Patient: sex F, age 68
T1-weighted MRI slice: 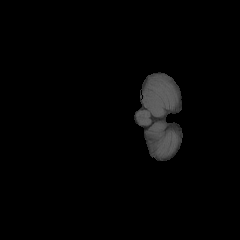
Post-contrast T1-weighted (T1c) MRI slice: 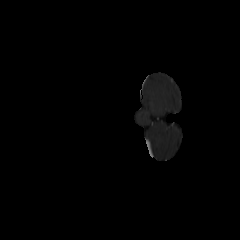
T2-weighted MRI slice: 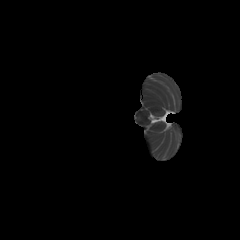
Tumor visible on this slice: no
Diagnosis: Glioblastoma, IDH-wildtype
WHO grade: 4